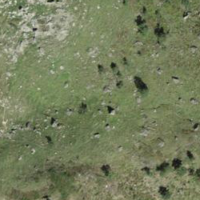
EUNIS habitat code: 32
Species observed at this site:
Sorbus aucuparia